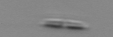
Label: pennate